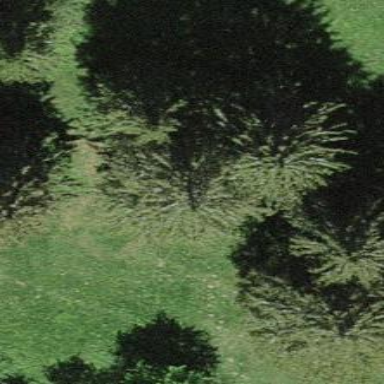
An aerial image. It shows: Serene woodland landscape.